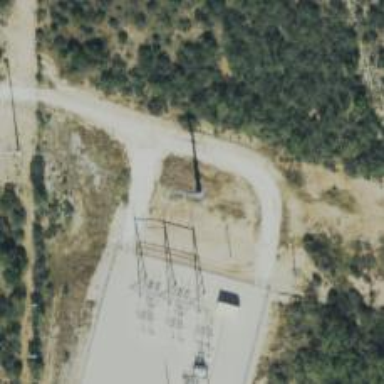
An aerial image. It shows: Power tower.